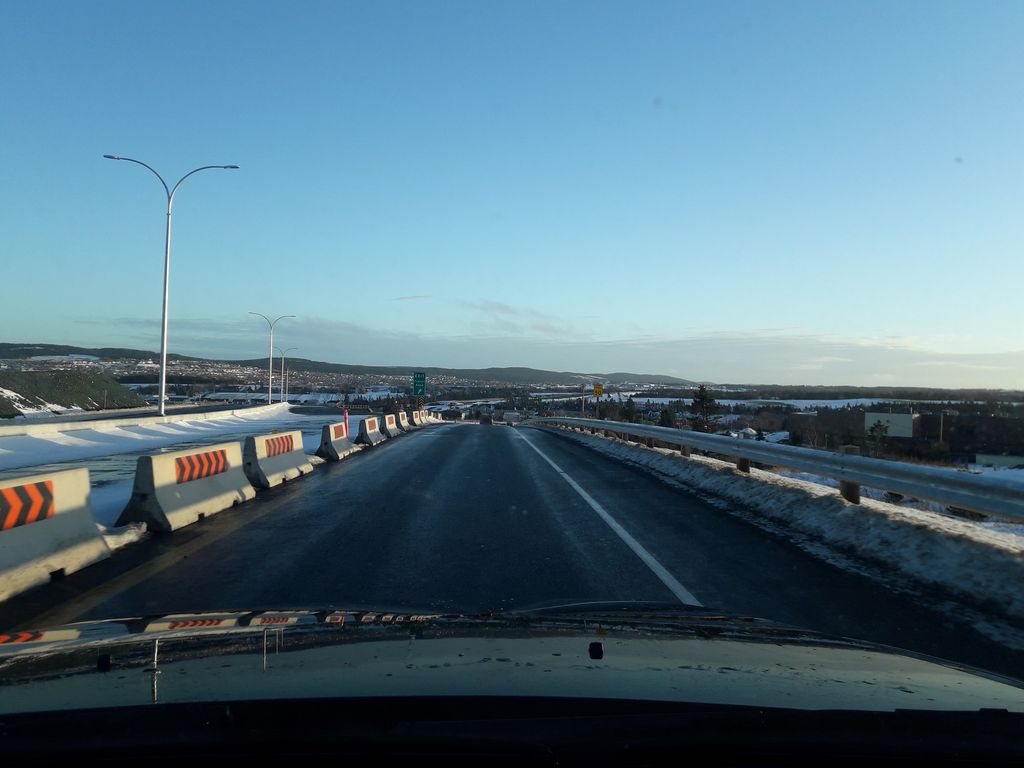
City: st_johns